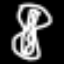
Label: hourglass